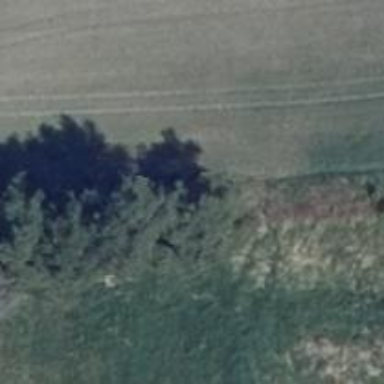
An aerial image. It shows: Hunting stand.